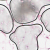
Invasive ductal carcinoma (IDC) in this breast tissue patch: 0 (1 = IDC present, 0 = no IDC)